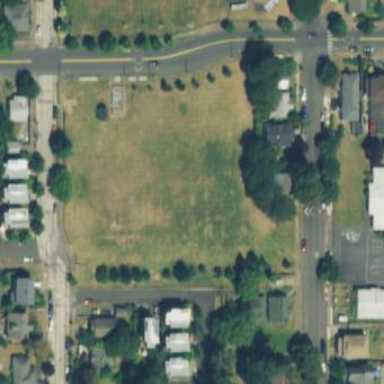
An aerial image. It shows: Dog park located in recreation ground.